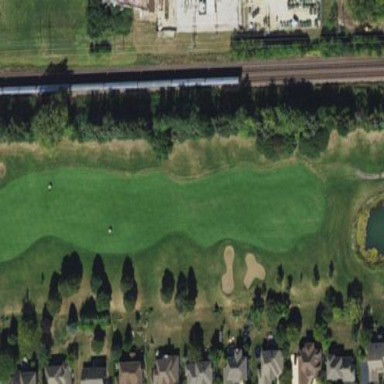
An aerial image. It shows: Golf fairway surrounded by grass.